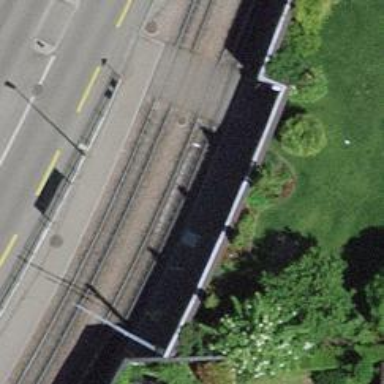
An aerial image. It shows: Tram stop with public transport stop position for trams.